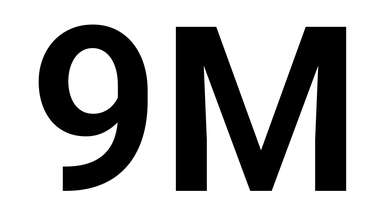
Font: Roboto_SemiBold